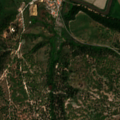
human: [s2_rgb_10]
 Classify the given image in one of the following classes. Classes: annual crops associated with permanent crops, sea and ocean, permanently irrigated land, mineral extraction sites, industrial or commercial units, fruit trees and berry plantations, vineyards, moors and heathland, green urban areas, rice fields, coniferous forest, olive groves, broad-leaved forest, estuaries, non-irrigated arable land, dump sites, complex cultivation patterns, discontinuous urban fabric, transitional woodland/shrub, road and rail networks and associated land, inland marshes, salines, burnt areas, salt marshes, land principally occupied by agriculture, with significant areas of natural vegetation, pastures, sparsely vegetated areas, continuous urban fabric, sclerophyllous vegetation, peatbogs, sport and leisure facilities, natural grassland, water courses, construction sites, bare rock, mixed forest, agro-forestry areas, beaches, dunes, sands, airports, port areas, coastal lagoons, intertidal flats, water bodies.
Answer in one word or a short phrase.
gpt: continuous urban fabric